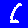
Digit: 6